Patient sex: F
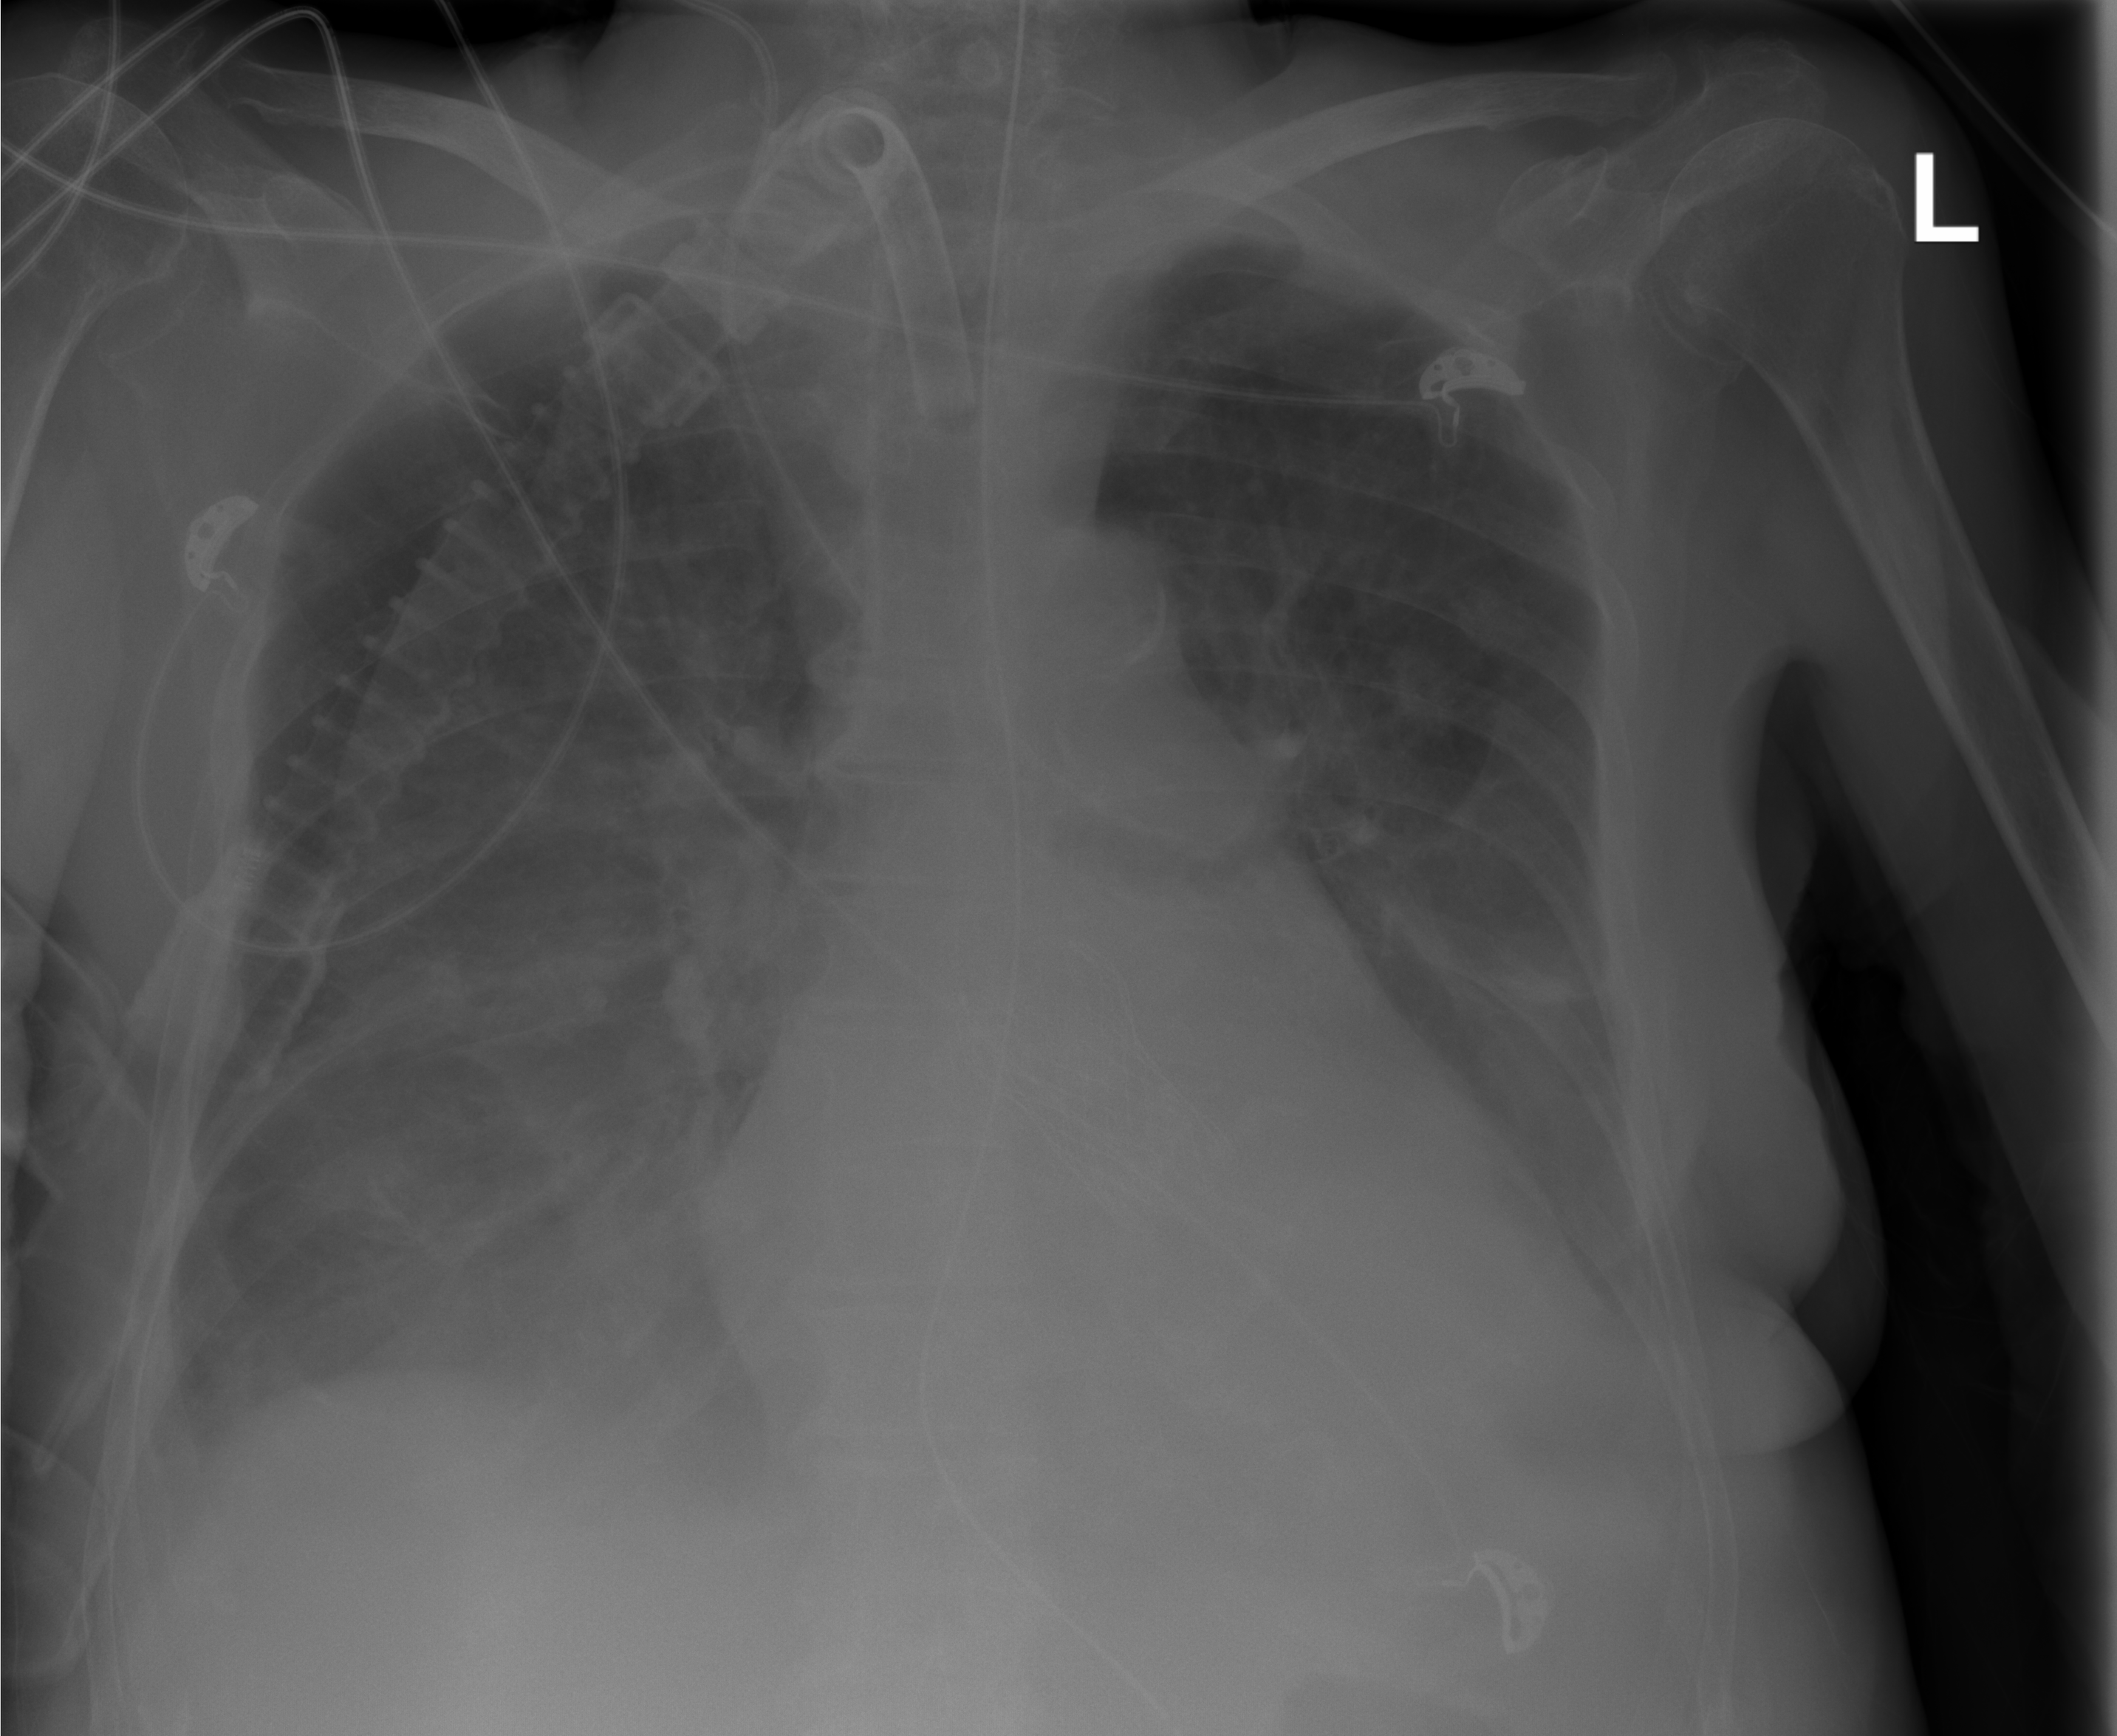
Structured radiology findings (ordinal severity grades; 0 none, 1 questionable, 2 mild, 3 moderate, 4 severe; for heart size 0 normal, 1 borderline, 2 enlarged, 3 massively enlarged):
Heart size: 2
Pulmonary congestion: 2
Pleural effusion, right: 3
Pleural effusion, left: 2
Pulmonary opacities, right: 3
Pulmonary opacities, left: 0
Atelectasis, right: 2
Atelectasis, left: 2